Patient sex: M
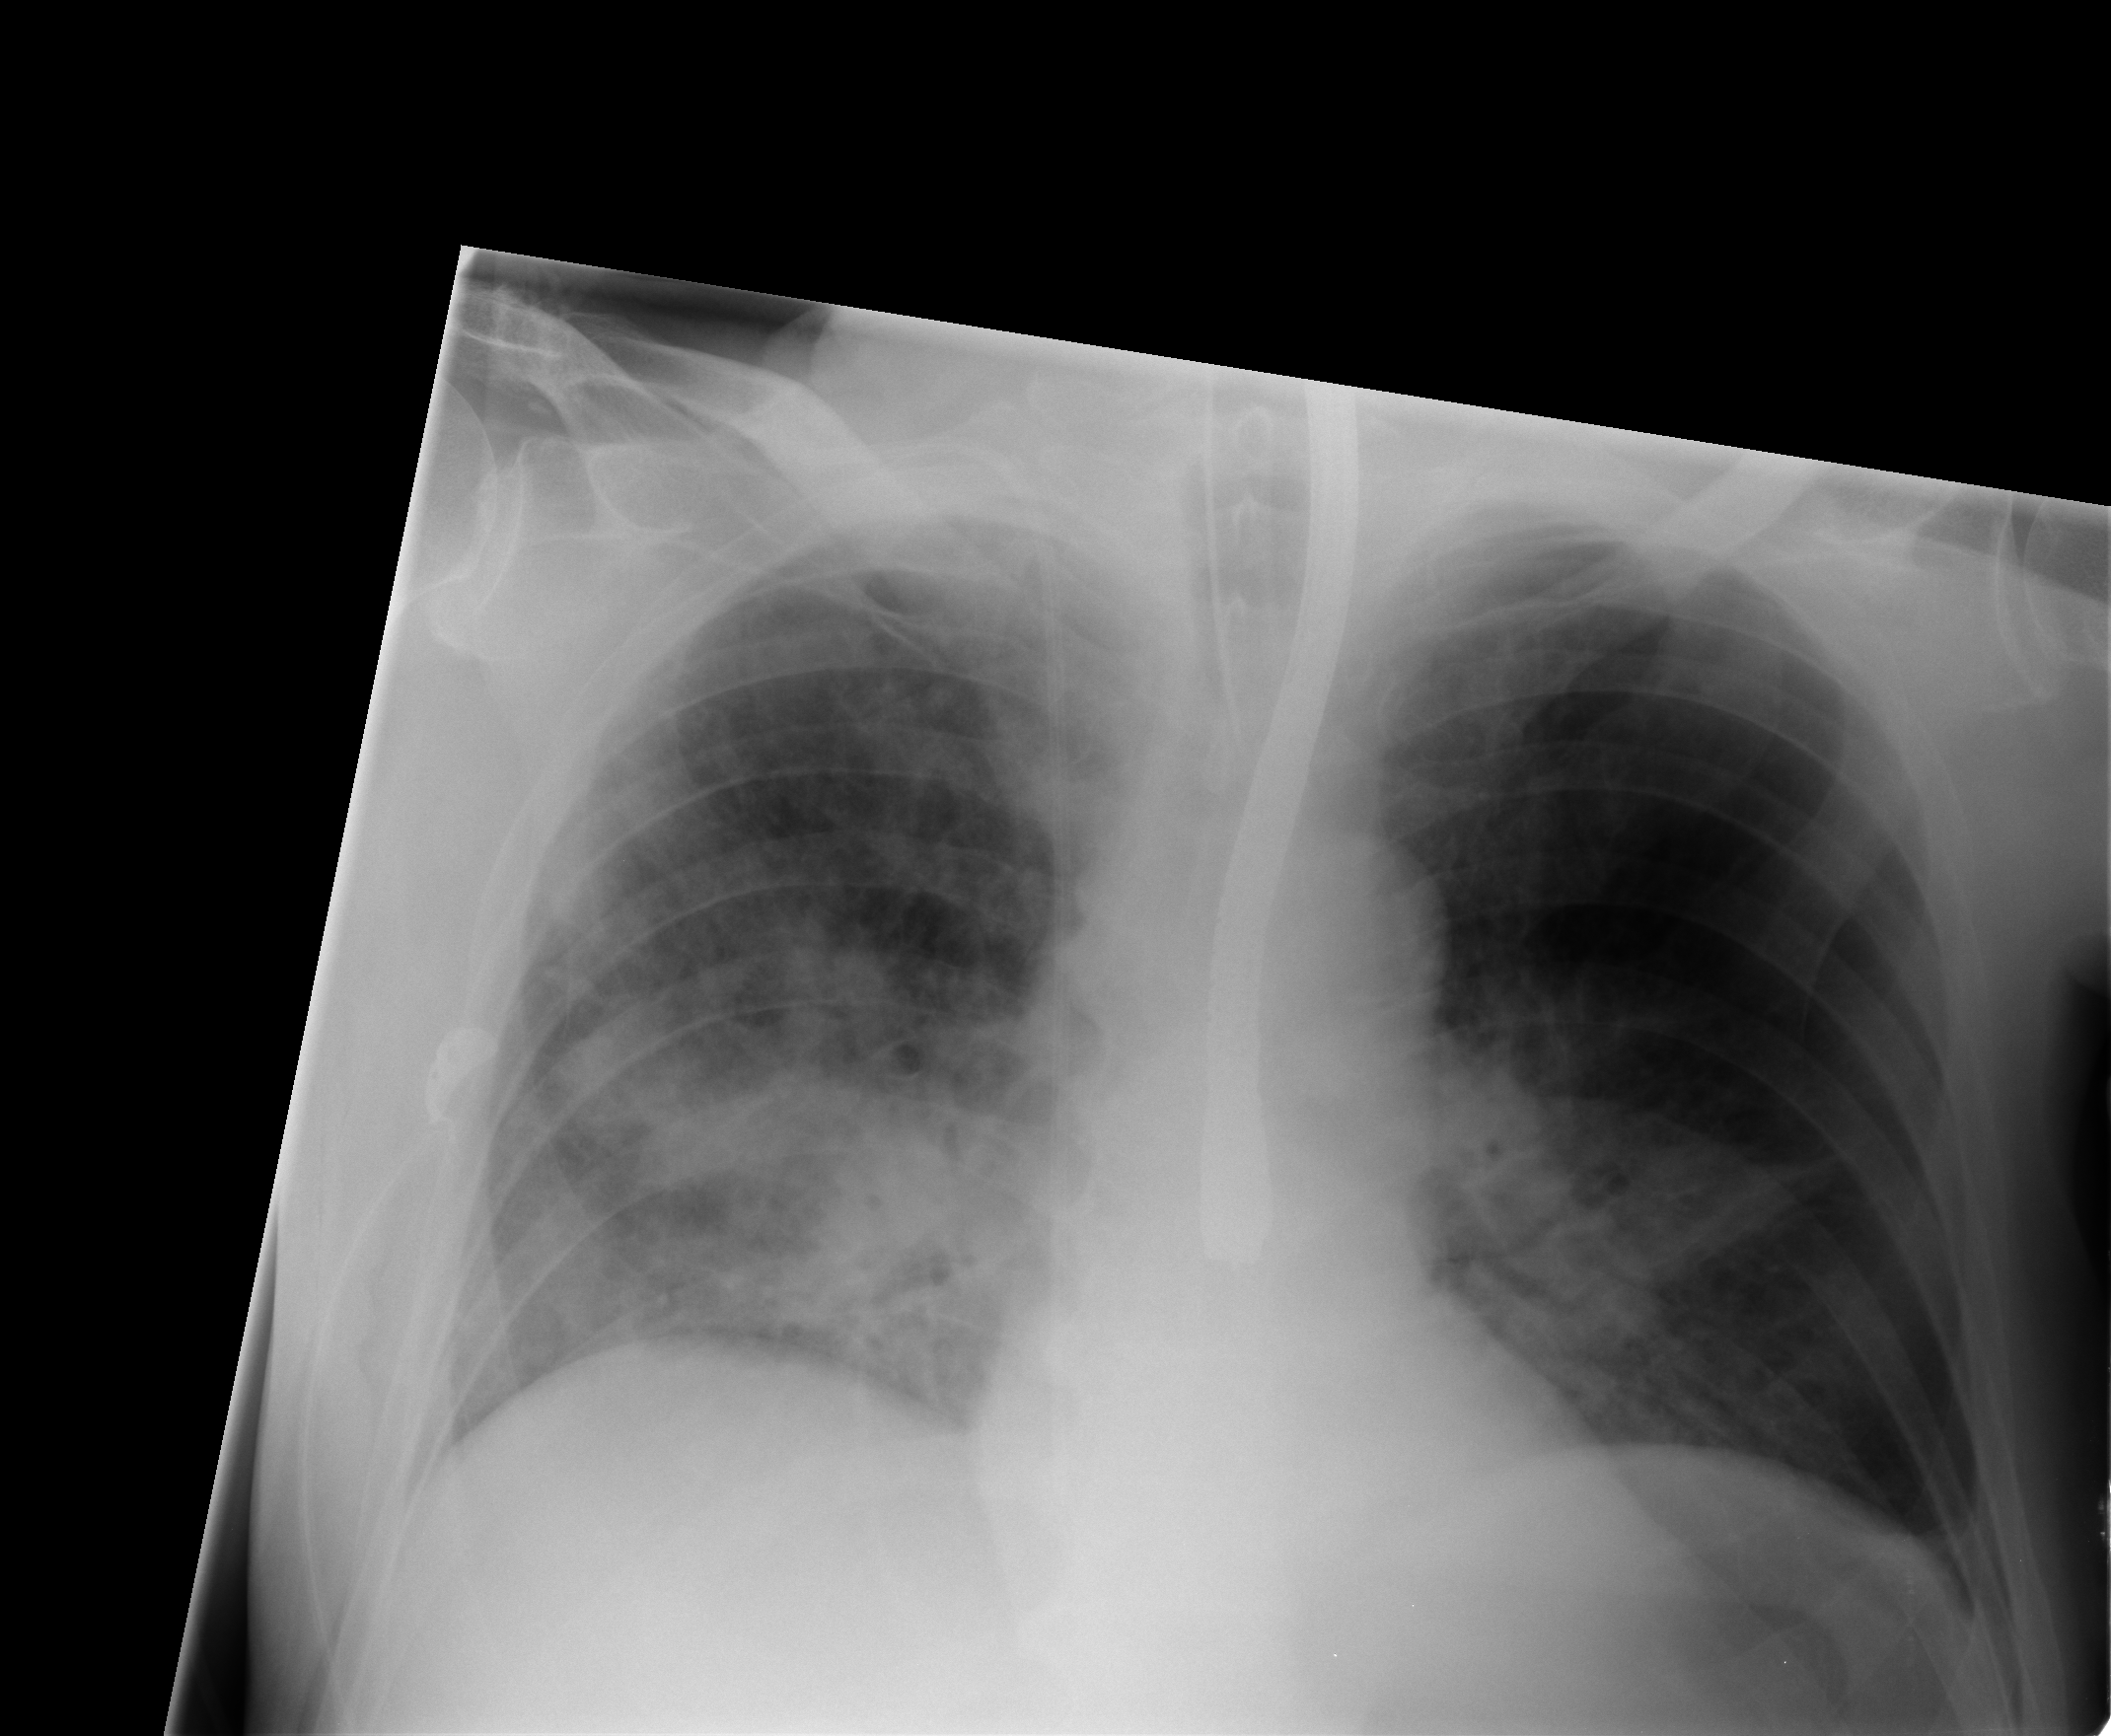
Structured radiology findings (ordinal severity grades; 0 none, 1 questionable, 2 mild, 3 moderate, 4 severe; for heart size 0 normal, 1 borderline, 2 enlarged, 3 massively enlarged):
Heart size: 0
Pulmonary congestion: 3
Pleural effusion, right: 0
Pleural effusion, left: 1
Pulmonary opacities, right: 3
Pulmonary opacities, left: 2
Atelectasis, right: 2
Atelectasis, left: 2